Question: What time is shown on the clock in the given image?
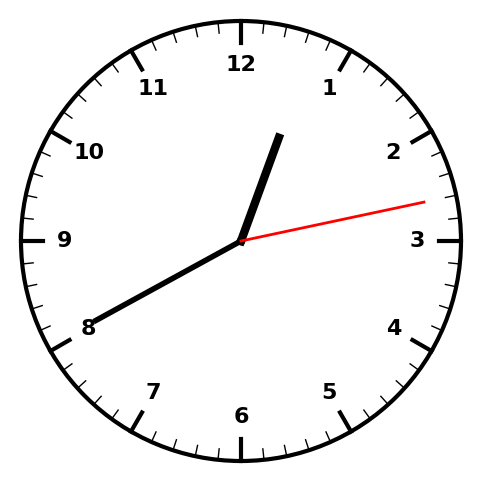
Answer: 12:40:13